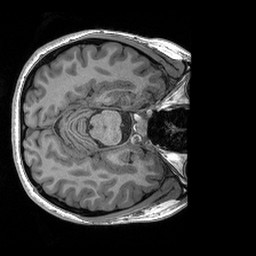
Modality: T1w
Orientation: axial
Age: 19
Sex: female
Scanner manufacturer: siemens
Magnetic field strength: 3 T
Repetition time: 2.4 s
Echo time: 0.00191 s